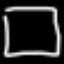
Label: square